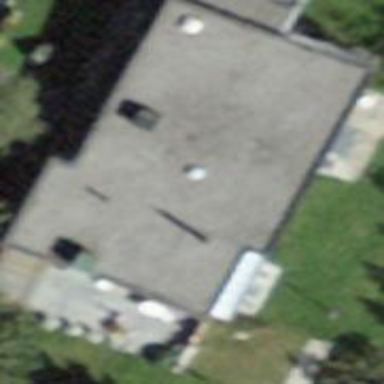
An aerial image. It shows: Building with flat roof.